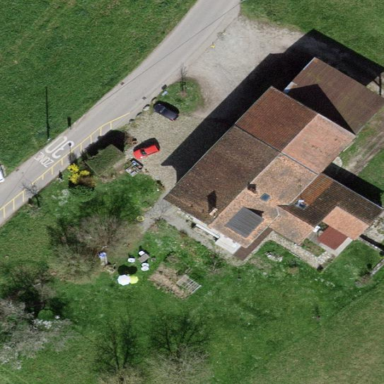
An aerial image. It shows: Farmyard area.